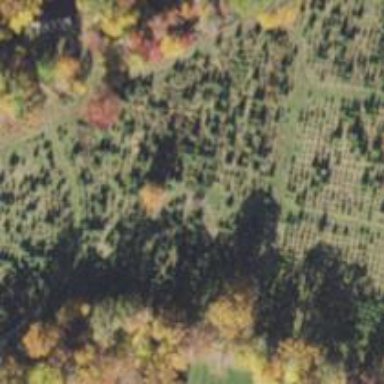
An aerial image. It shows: Plant nursery specializing in trees.